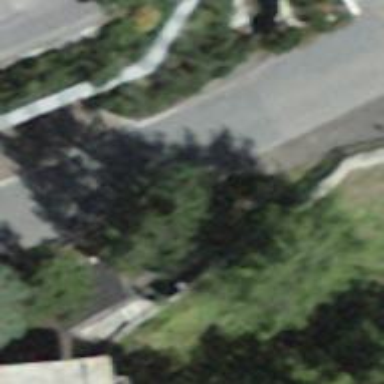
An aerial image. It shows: Residential road with asphalt surface and no sidewalks.